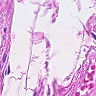
Metastatic tissue present: no